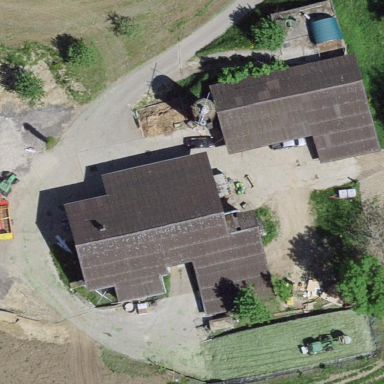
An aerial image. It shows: Farmyard area.